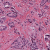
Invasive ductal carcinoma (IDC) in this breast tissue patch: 1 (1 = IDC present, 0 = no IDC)